Question: I am trying SVG sprite in my project, but its not working as expected, The sprite contains three images as shown below:

<URL>
When i call in CSS its showing zoomed in all three images, not particular image whose background-position defined, seems i have to define something additional too, gone through some articles they have defined path, is it required if yes then why and how i can calculate these path, please help
Below what i have tried:
'''
<!doctype html>
<html>
<head>
<title>SVG POC</title>
<style type="text/css">
a {
display: inline-block;
}
.ico {
background: transparent url('icons.svg') 0 0 no-repeat;
display: inline-block;
}
.ico-hotel {
background-position: 0 0;
height: 20px;
width: 20px;
}
</style>
</head>
<body>
<a href="#"><span class="ico ico-hotel"></span></a>
</body>
</html>
'''
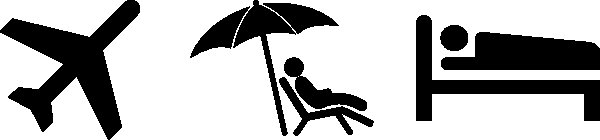
Answer: your paths are already defined in the 'svg' file
set the width and height in the 'svg' and it should work:
add 'width="86px" height="20px"'
'''
<svg version="1.1" id="Layer_1" xmlns="http://www.w3.org/2000/svg" xmlns:xlink="http://www.w3.org/1999/xlink" x="0px" y="0px" width="86px" height="20px"
viewBox="0 0 389.4 91.3" enable-background="new 0 0 389.4 91.3" xml:space="preserve">
'''